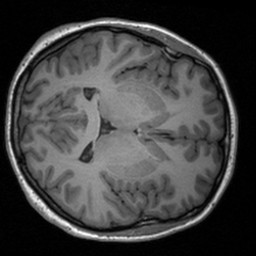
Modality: T1w
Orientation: axial
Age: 23
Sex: female
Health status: healthy
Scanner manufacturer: siemens
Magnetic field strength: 3 T
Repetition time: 1.9 s
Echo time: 0.00226 s